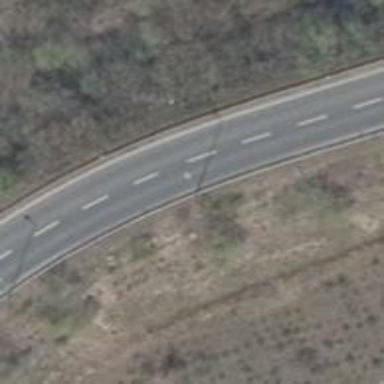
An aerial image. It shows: Tertiary road with asphalt surface.